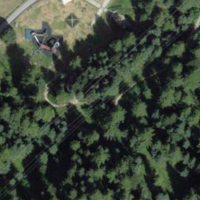
EUNIS habitat code: 43
Species observed at this site:
Eulithis populata
Phoenicurus ochruros
Nucifraga caryocatactes
Achillea millefolium
Turdus merula